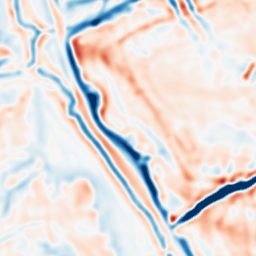
Category: multiscale
Decomposition family: dog
Decomposition parameters: sigma_low: 3
sigma_high: 5
Upsampling method: regularized
Upsampling parameters: scale: 4
lambda_reg: 0.01
Upsampling scale: 4